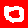
Digit: 0